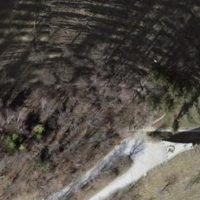
EUNIS habitat code: 44
Species observed at this site:
Lycaena phlaeas
Cyclamen purpurascens
Cirsium vulgare
Argynnis paphia